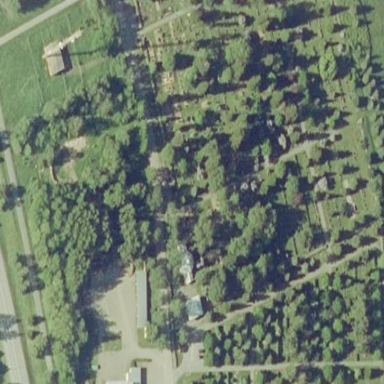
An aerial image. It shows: Cemetery.